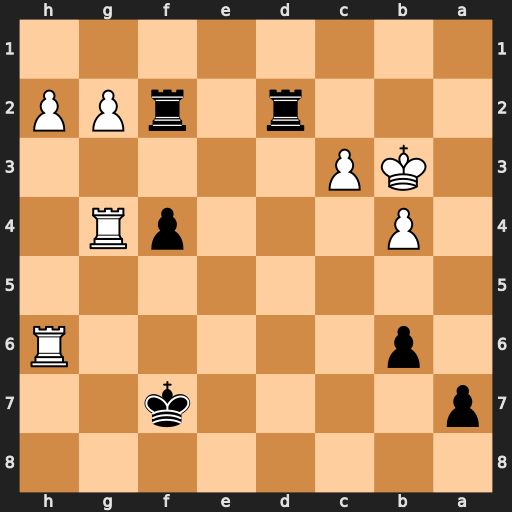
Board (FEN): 8/p4k2/1p5R/8/1P3pR1/1KP5/3r1rPP/8
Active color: b
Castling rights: -
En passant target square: -
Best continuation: b5 Rxf4+ Rxf4